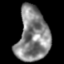
Tissue: skin
Cell type: T cells
Senescence score: 0.2808
Nuclear area (px): 1669
Mean DAPI intensity: 133.625